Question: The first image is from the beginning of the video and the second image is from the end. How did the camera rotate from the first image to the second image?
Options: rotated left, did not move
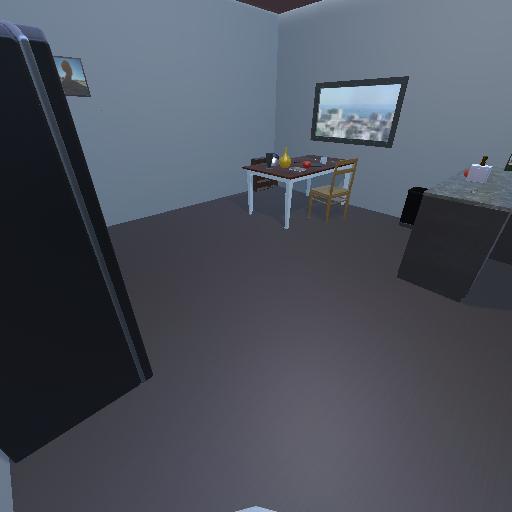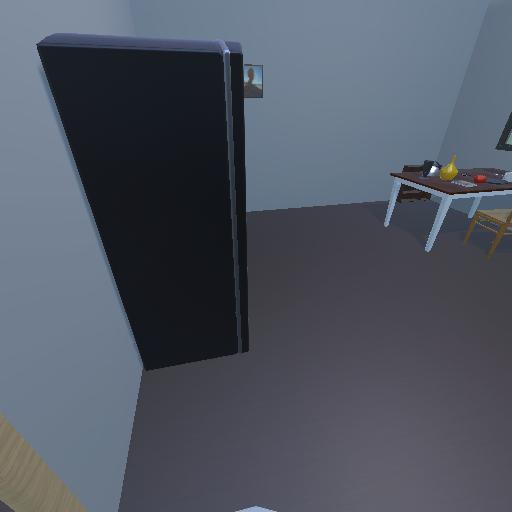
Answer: rotated left